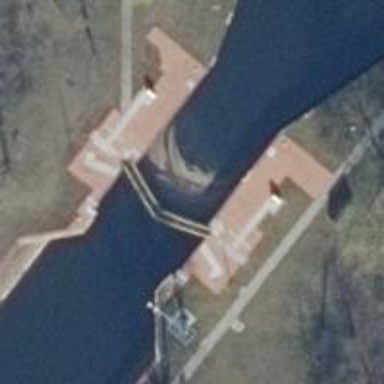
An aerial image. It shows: Lock gate on waterway.